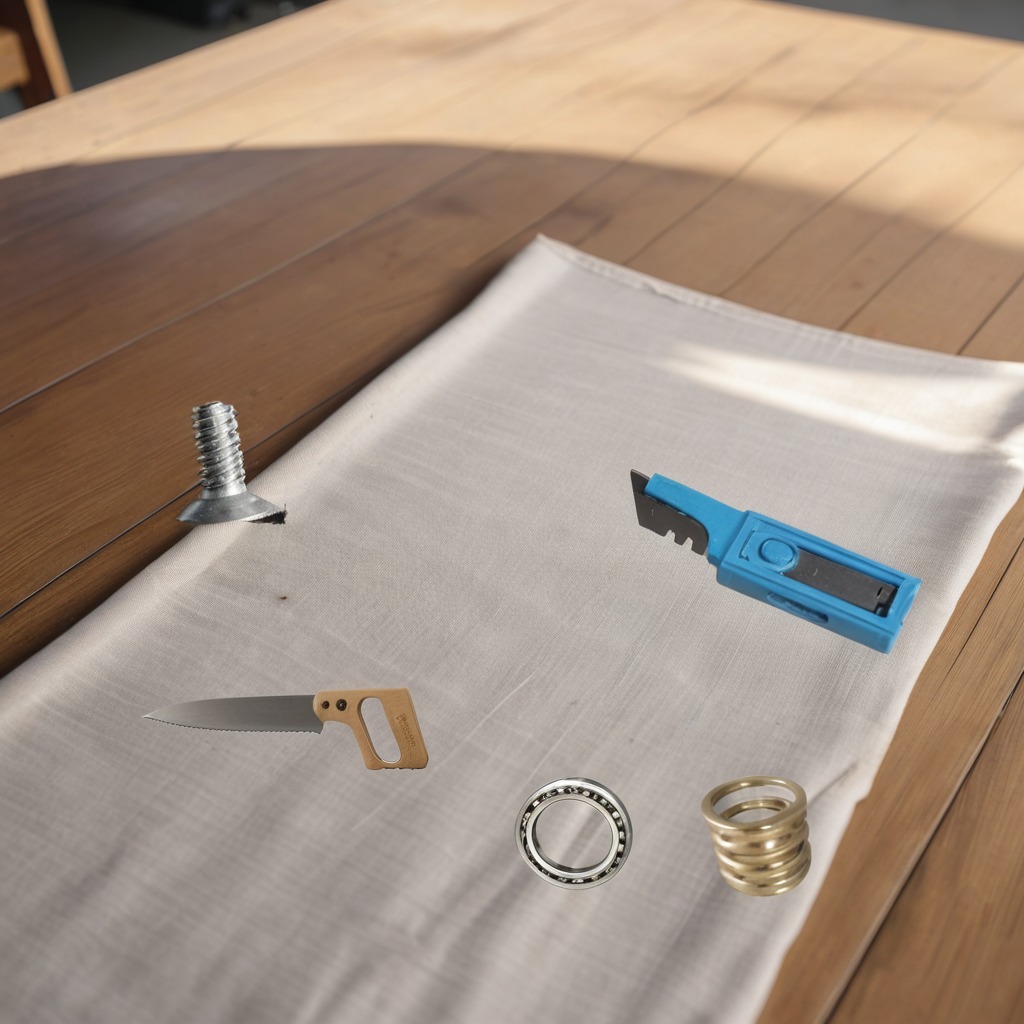
A metal ball bearing, a utility knife, a metal machine screw, a coiled metal spring, and a handheld metal saw are lying on the wooden table.